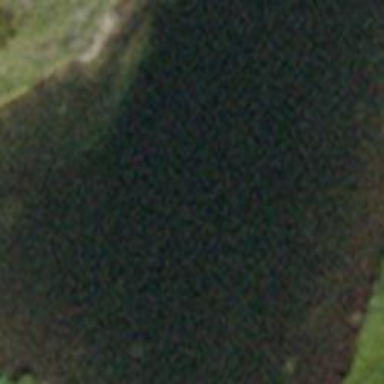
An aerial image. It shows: Pond with natural water.